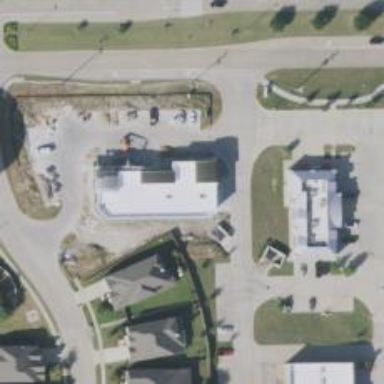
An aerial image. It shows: Healthcare clinic is depicted in the image.